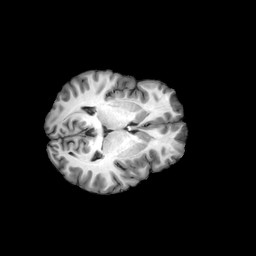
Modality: T1w
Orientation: axial
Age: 28
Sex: male
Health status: ill